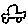
Label: car